Field crop: maize
Growth stage: 2
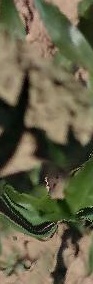
Species: maize